Aerial crown-view tile of a tropical tree (Barro Colorado Island, Panama), acquired 20250317:
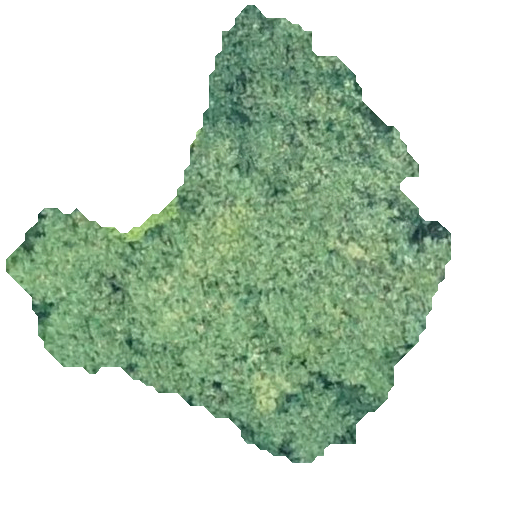
Species: Hieronyma alchorneoides
GBIF accepted scientific name: Hieronyma alchorneoides
Crown area: 160.576 m²